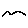
Label: bird